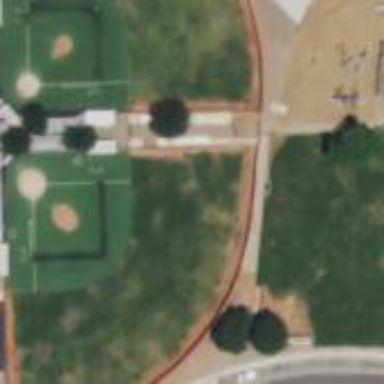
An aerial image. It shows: Baseball pitch for leisure land.